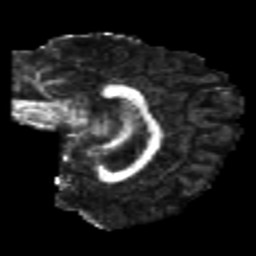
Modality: FA
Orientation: sagittal
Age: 21
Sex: female
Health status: healthy
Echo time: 0.074 s